Question:
At the top there is the favorites/styles/all channels
i don't know what that widget/control is i need to know what it is
i am certain i saw it before i just can't seem to find it again.
then there is a listview which is easy to implement
then the same control again, i need to know how to build it.
it looks like a native Android control, i know how i can make one just like it using image buttons but i am sure i am missing something.
P.S. this is an image from sky.fm app on android
I Do no need help with the ListView i already did that
What i do need help with is how to make the "favorites/styles/all channels" buttons if there is a way to do natively.
If there isn't a way to do natively, and you are sure just say there isn't a way to do natively ( that would be a good answer )
the perfect answer would be a working code, but i am not lazy i am already implementing the code my self
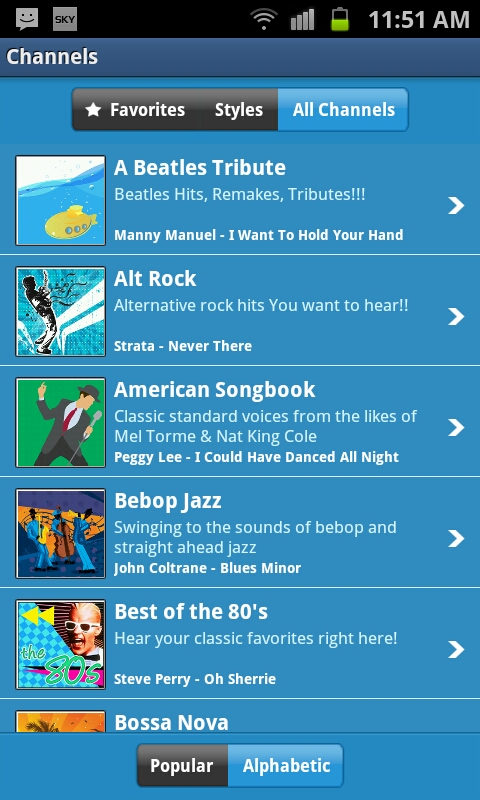
Answer: There's no native control for this. It's probably a Button or maybe ToggleButton. You could create a background xml with different states for selected true or false. And when you click the button toggle the selected state.